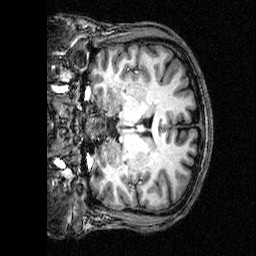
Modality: T1w
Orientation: coronal
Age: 35
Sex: male
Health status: healthy
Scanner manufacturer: siemens
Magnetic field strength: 3 T
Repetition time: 2.5 s
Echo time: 0.00393 s